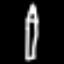
Label: pencil